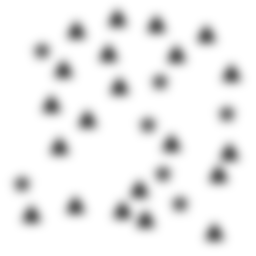
Squares: 0
Triangles: 21
Stars: 7
Total shapes: 28